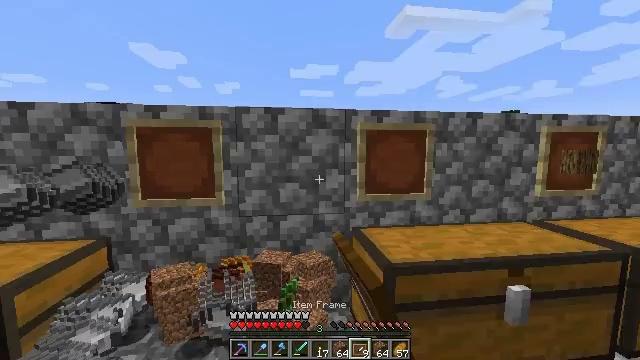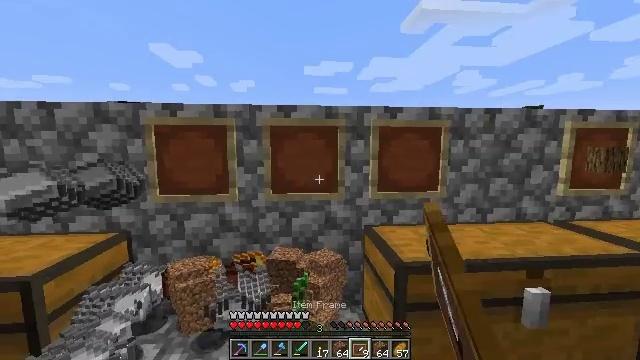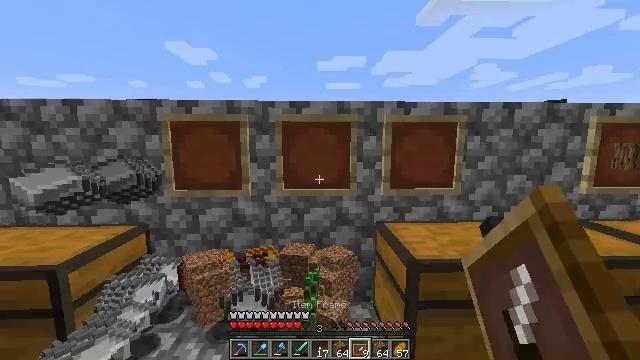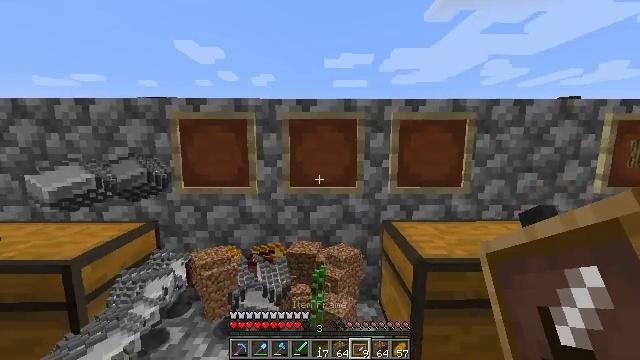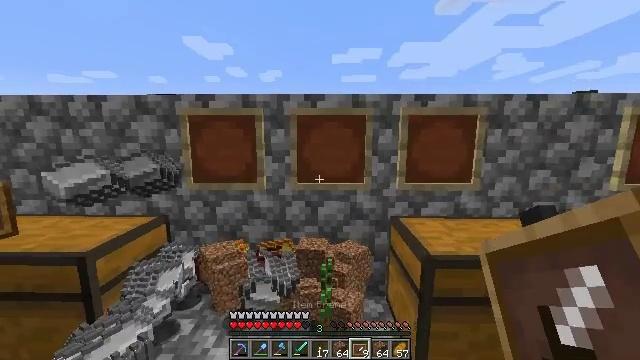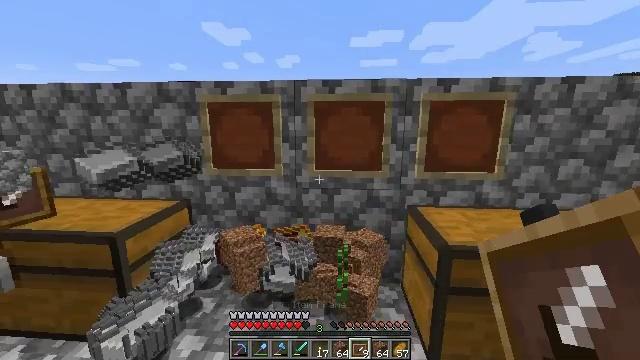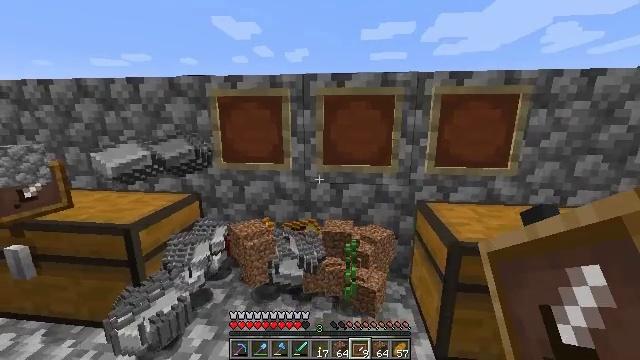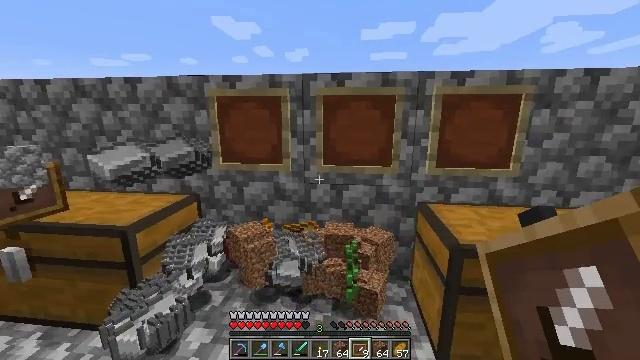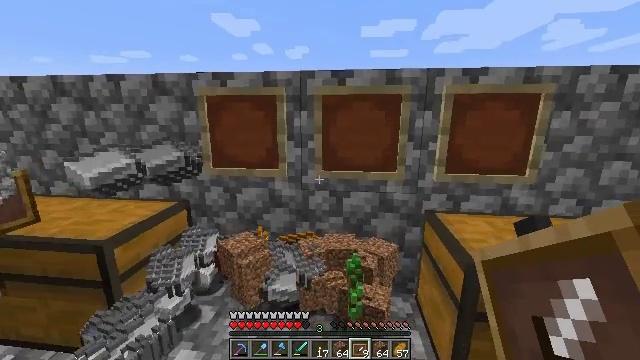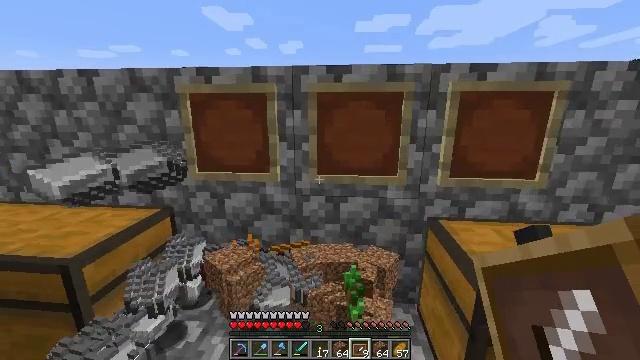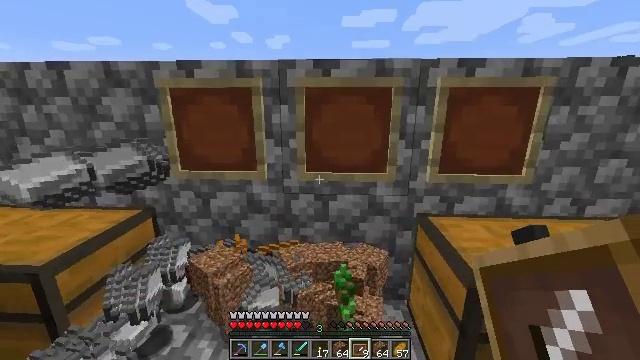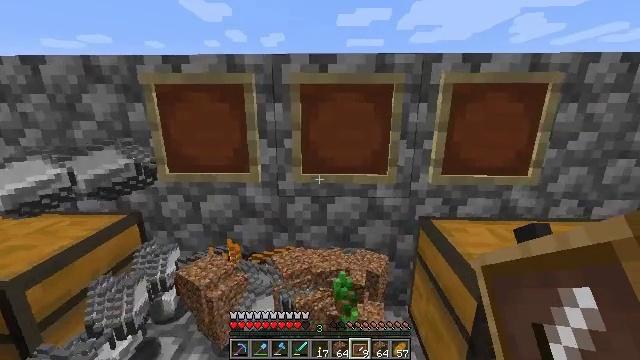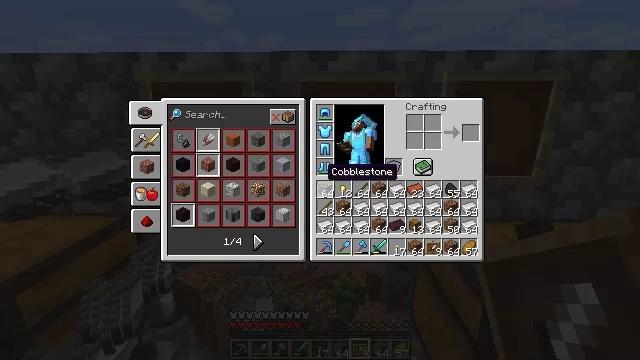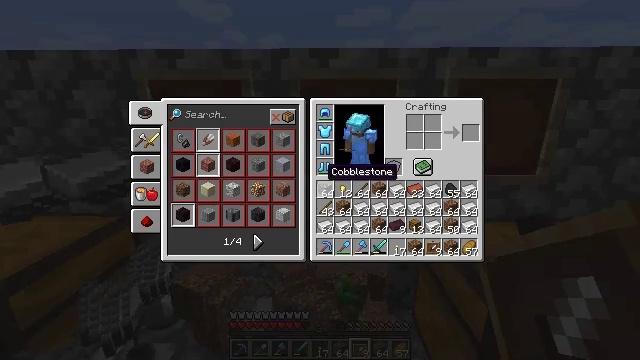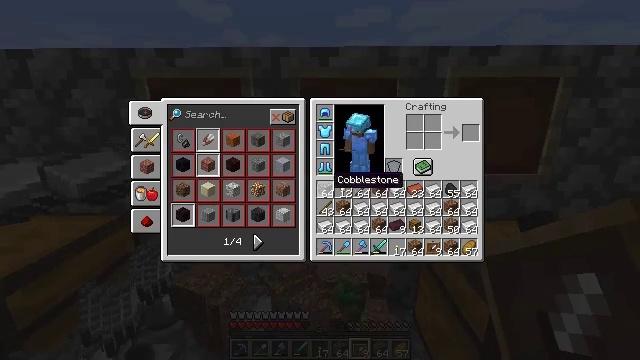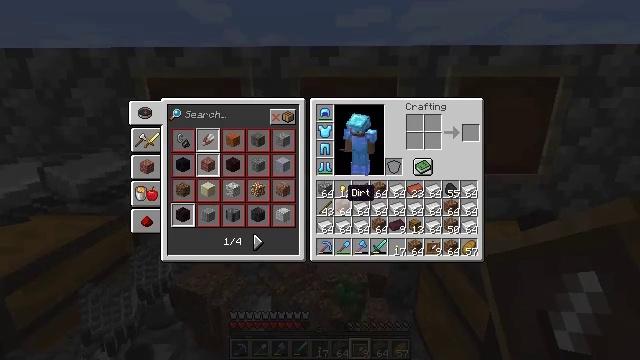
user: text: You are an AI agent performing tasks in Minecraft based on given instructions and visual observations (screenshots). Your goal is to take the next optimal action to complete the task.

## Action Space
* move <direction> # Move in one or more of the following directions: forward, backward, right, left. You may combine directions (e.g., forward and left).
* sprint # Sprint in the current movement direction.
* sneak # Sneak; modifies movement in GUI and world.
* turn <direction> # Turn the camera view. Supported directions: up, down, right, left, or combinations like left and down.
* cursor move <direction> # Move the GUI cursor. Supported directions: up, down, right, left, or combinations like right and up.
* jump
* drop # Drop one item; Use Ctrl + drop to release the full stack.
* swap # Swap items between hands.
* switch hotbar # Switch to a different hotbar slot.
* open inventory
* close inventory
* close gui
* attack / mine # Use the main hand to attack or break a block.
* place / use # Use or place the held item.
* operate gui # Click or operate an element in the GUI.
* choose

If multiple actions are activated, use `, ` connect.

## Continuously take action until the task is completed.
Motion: motion action
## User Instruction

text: Remove an acacia fence from the inventory.
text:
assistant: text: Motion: turn left
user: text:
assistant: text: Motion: turn left
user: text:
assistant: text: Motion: turn left
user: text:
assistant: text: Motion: turn left
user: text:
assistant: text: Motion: turn left and down
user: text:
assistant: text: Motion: turn left and down
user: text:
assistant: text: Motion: move forward
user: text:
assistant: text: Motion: move forward
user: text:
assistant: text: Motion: move forward, turn right
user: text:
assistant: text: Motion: turn right
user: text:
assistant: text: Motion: turn right
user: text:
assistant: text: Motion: open inventory
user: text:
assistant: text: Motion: open inventory
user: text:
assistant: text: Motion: cursor move down
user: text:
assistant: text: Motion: cursor move right and down
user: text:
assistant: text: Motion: cursor move right and down
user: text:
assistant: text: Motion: cursor move right and down
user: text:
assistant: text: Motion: cursor move right
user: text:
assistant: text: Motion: no_op
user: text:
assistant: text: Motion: cursor move left and up
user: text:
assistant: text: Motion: no_op
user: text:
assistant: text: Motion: no_op
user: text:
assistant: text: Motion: no_op
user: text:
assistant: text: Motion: no_op
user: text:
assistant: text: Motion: cursor move right
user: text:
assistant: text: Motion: cursor move right
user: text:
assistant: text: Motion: no_op
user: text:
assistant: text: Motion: no_op
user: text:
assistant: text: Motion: no_op
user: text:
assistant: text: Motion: no_op